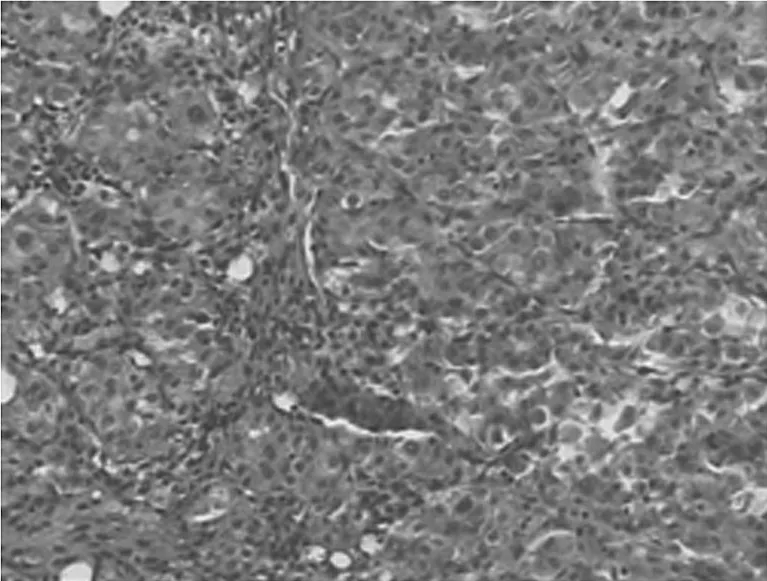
Postoperative pathological examination confirmed moderately differentiated hepatocellular liver cancer (hematoxylin-eosin; magnification, x200).
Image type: pathology (h&e)